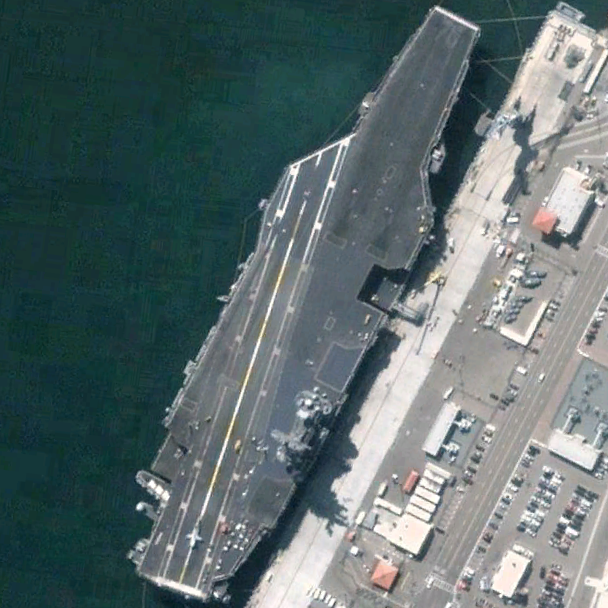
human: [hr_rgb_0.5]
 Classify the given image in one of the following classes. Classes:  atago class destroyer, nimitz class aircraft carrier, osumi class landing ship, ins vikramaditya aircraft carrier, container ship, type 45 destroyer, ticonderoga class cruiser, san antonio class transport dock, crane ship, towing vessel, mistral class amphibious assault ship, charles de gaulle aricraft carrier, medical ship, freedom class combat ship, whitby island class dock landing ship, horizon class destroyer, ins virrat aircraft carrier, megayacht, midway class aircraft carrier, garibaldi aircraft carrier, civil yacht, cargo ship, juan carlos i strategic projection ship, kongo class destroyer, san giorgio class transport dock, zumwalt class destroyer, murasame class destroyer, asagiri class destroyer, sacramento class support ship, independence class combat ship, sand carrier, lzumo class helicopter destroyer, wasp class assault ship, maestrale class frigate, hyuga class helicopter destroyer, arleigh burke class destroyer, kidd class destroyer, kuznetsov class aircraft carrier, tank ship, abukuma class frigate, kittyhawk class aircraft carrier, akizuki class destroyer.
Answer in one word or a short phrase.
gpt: Nimitz class aircraft carrier